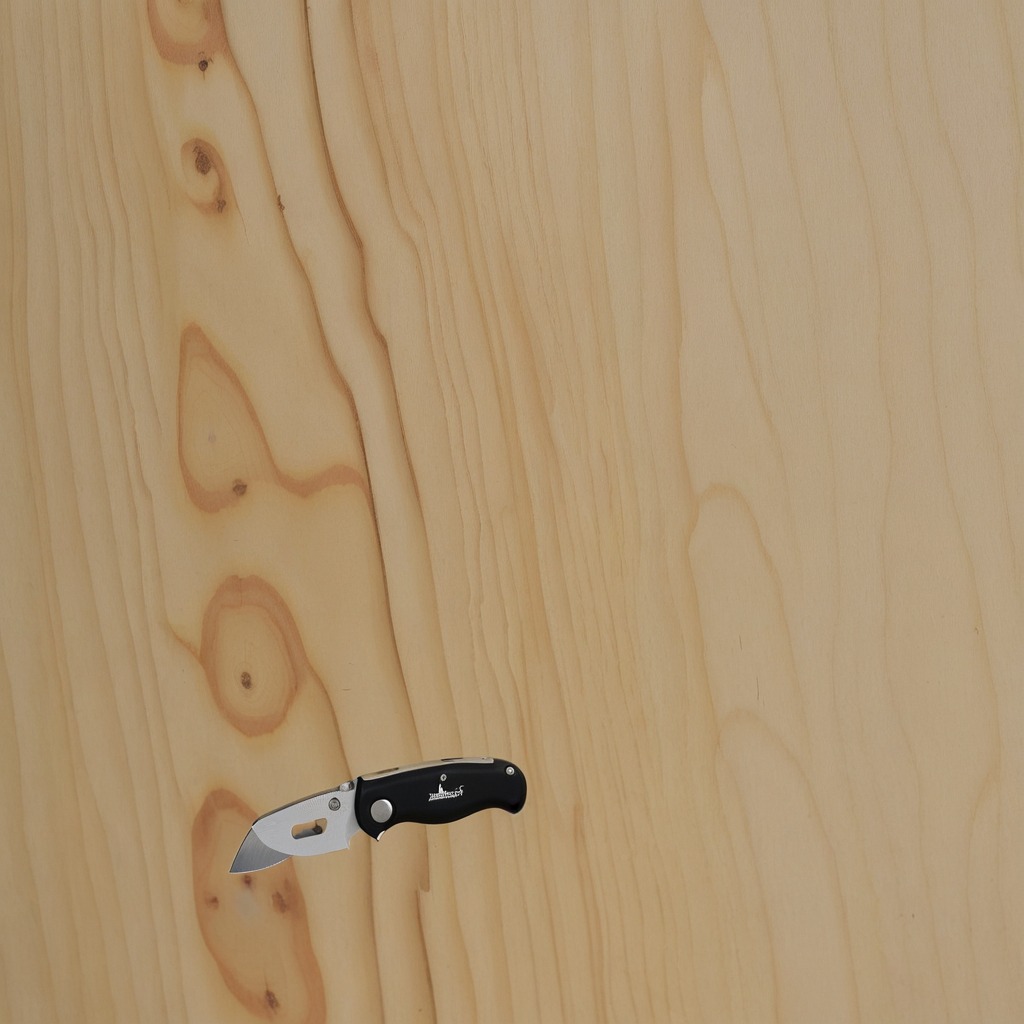
A utility knife lying on a plywood surface in a paint workshop lit by afternoon window light.